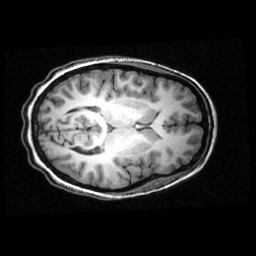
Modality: T1w
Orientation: axial
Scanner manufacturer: ge
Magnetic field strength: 3 T
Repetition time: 0.01222 s
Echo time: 0.005176 s